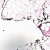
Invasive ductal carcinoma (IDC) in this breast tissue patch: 0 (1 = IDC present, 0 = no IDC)